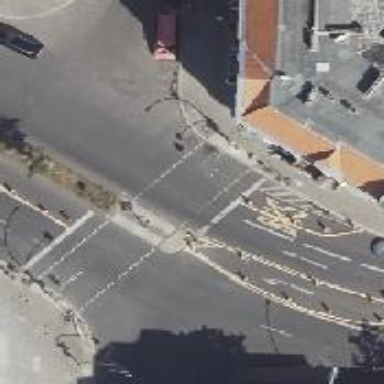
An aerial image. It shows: Road with traffic signals.